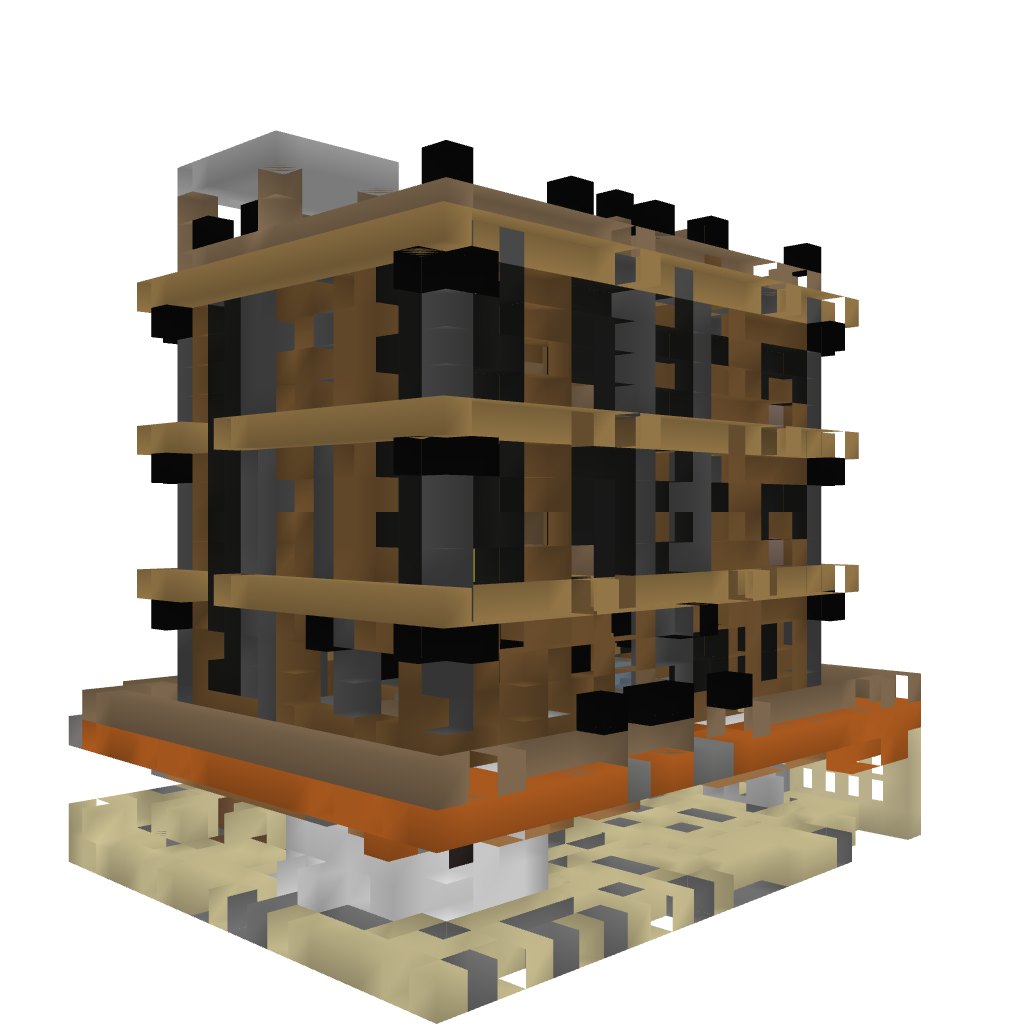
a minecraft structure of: Desert hotel updated